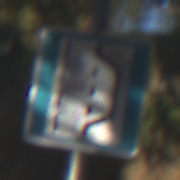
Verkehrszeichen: NothalteUndPannenbucht
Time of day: MorningAfternoon
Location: Outdoor (Suburban)
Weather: Clear
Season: NotSpecified
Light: Natural